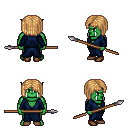
a pixel art fantasy rpg character, male body template, orc, green skin, blue robe, magenta pants, light blonde pageboy hairstyle, brown shoes, spear, four views (front, back, left, right), 2x2 character sprite sheet, small pixel art, hard edges, no anti-aliasing